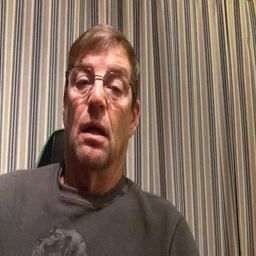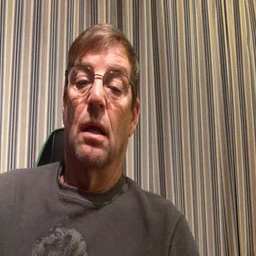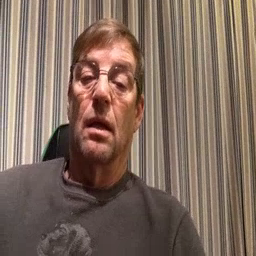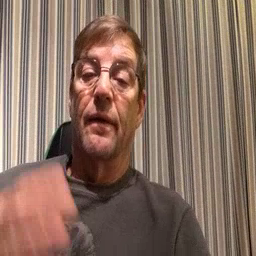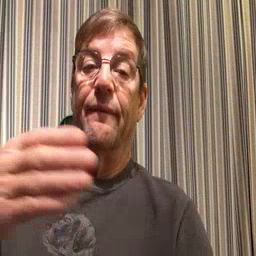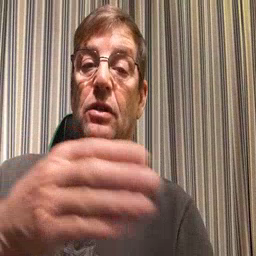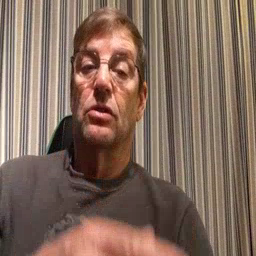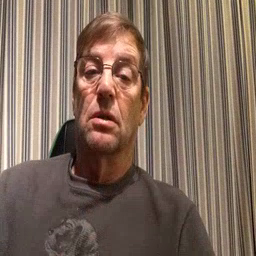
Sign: fish